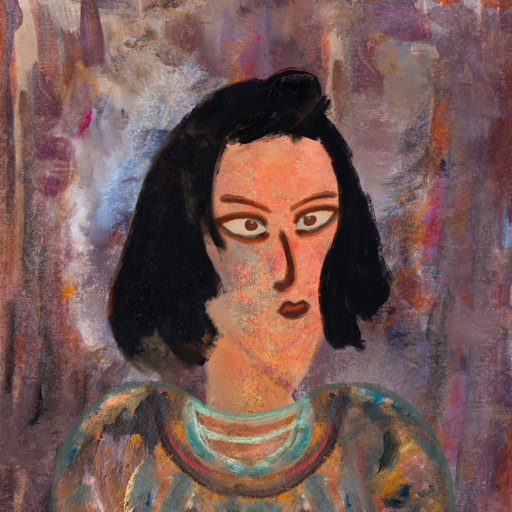
Background: Hypocrite, Head And Neck Side: Irani, Face Side: Roy_Bahadur, Bust: Boggyland, Hair Side: Mosgoul, Head Accessory: Blank, Second Necklace: Blank, Necklace: Blank, Baby: Blank